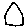
Label: house